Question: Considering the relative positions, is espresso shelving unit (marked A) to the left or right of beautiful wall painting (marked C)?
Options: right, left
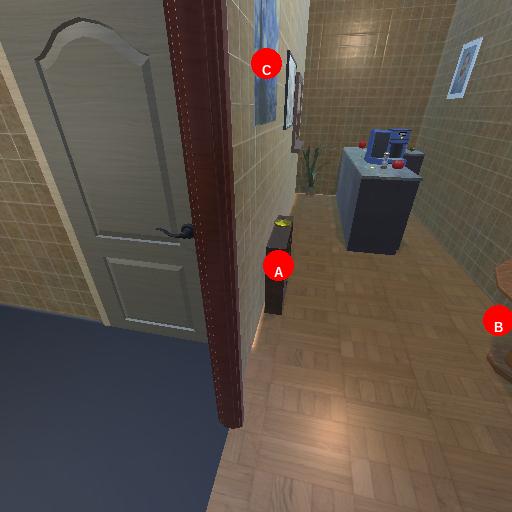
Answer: right